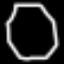
Label: octagon